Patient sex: F
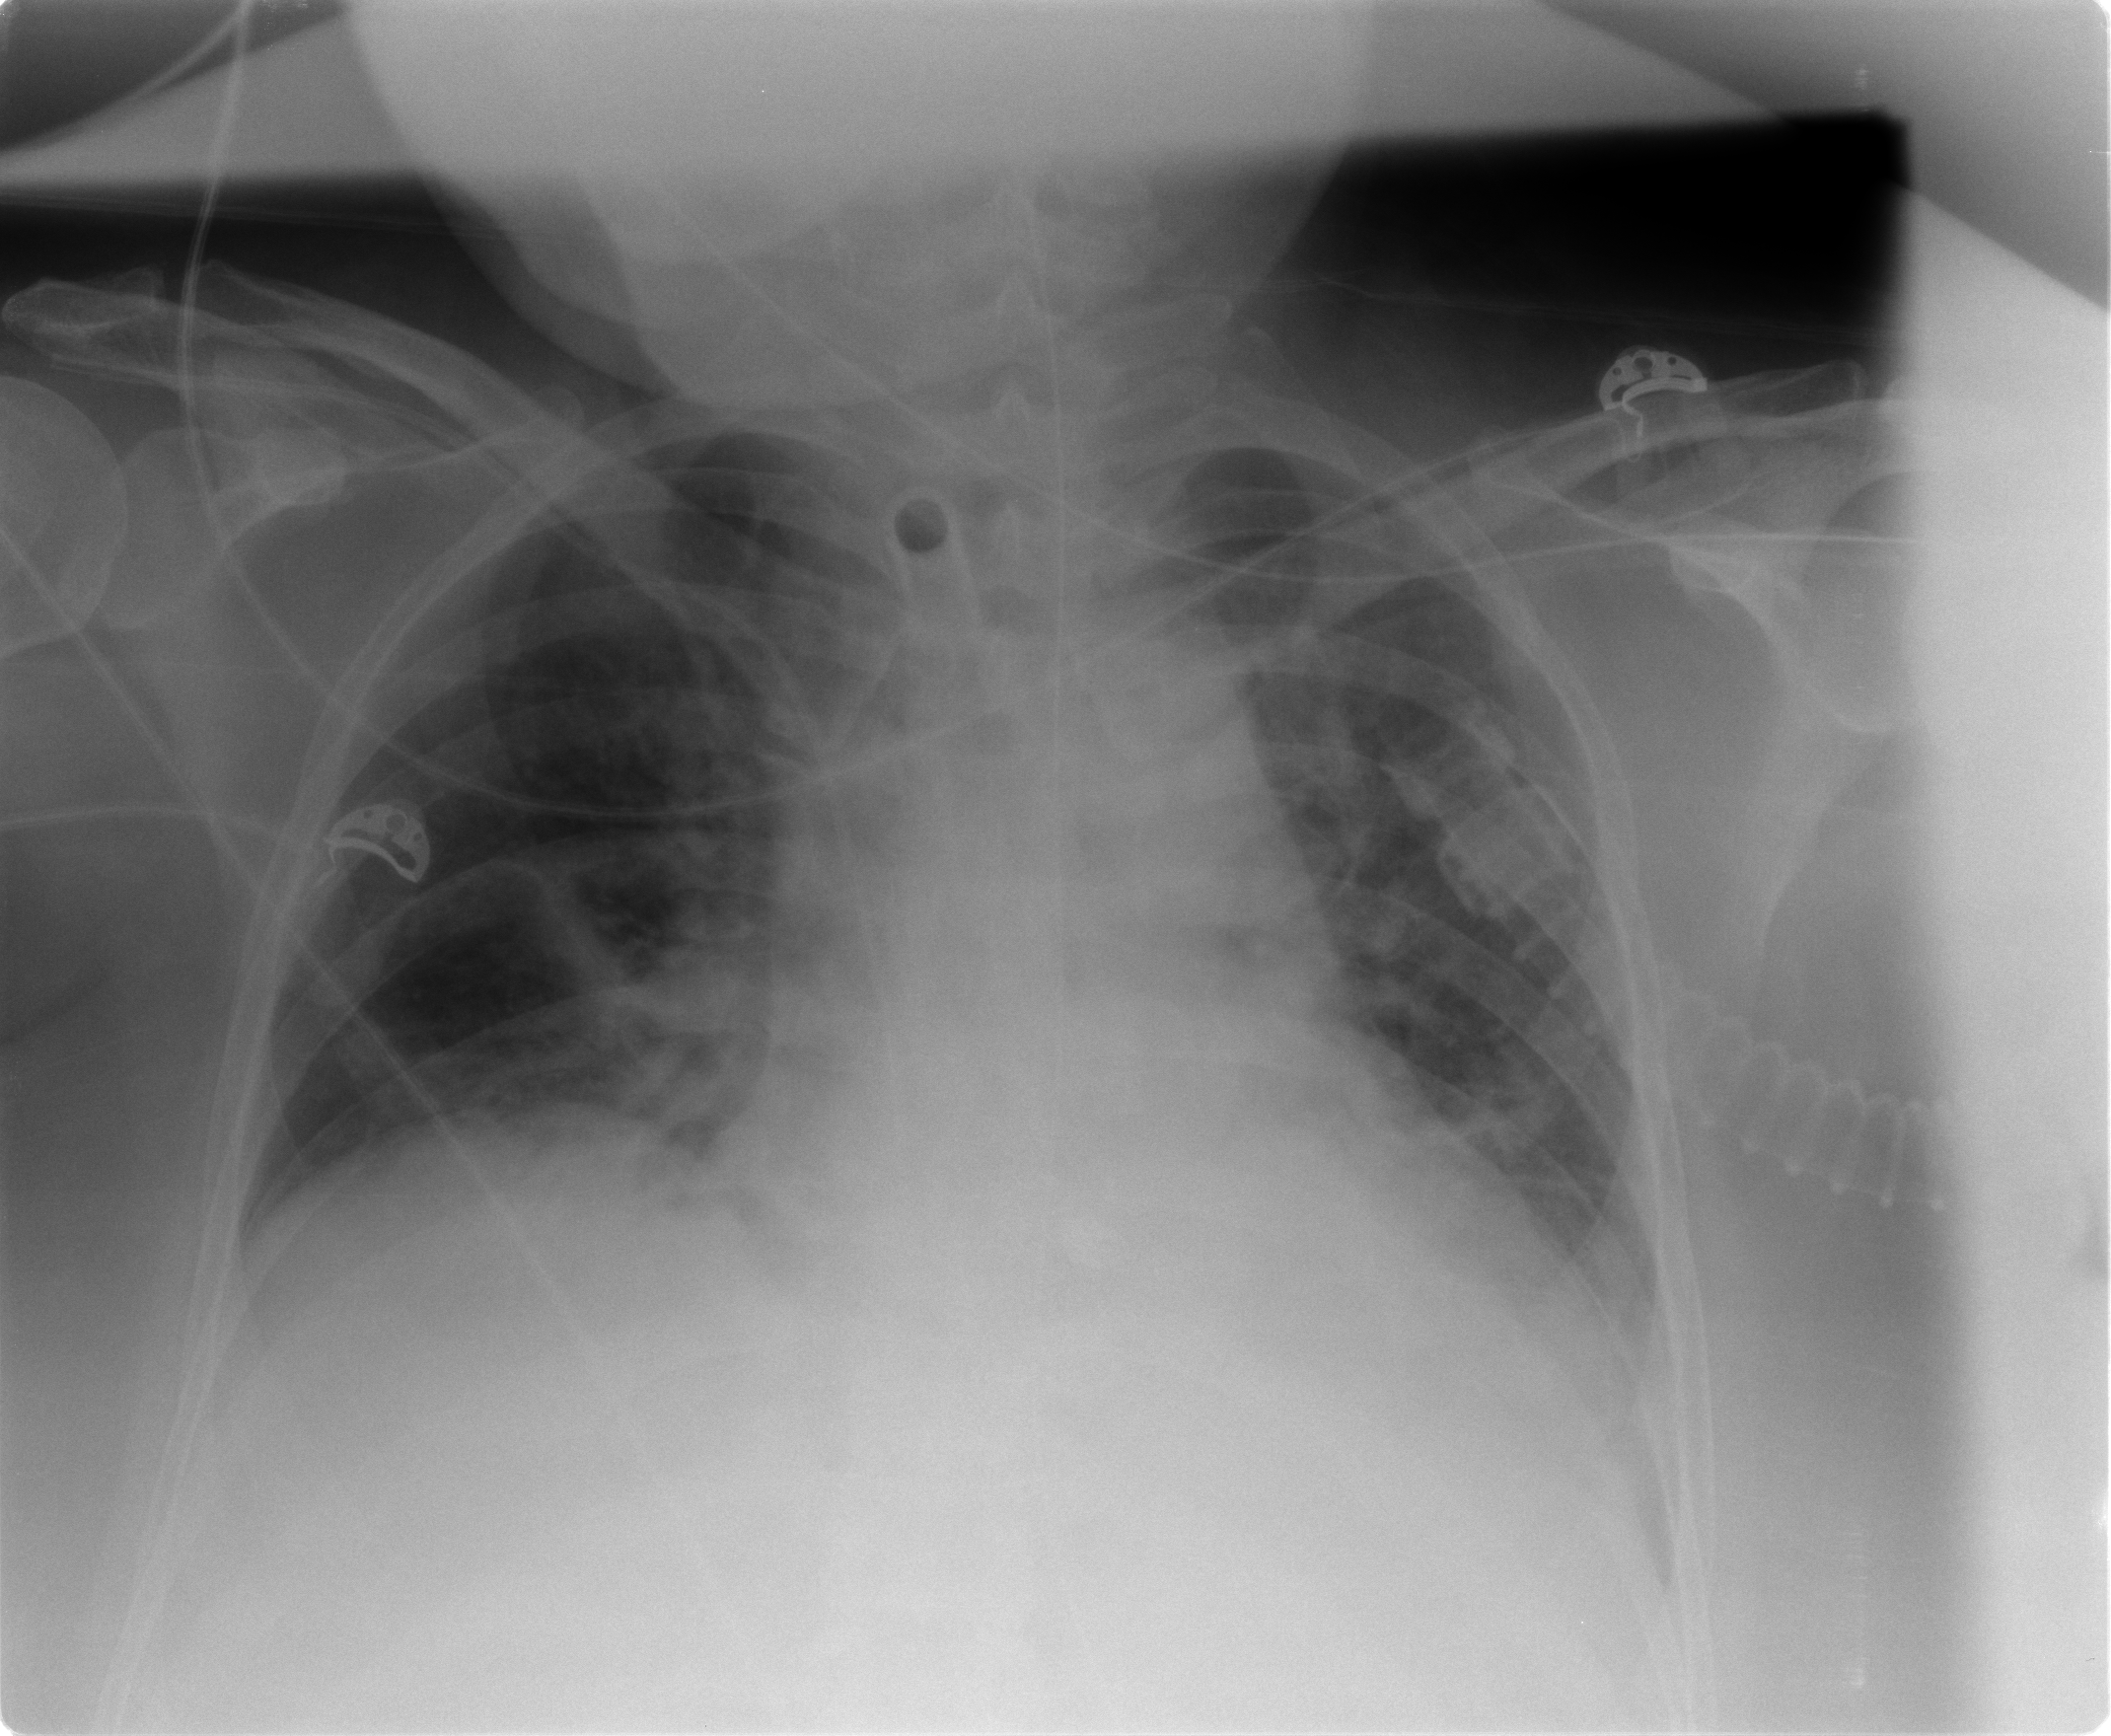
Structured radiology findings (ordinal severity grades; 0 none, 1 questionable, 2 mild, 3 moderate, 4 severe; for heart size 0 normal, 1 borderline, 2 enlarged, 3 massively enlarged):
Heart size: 2
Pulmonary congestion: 2
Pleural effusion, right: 2
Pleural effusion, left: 2
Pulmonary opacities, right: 2
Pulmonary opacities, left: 2
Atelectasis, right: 2
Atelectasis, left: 2